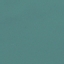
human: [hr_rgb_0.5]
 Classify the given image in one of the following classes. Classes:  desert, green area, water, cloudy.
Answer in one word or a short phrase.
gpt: water